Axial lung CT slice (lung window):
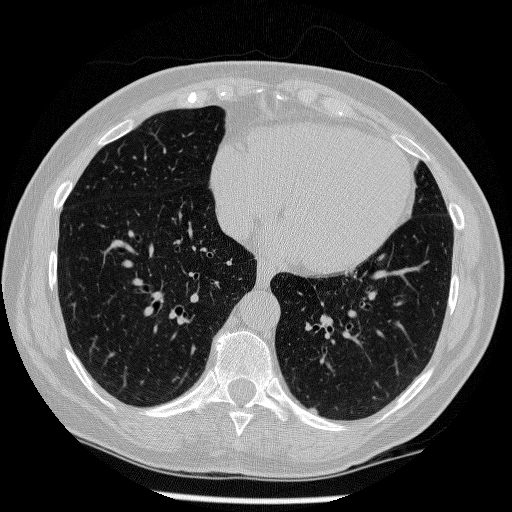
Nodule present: yes
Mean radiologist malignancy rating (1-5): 3